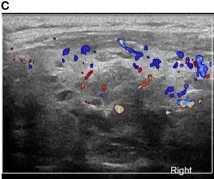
(C) Sagittal ultrasound depicts a multitude of abnormal areas in the right lobe of the thyroid gland, showcased with notable inconsistencies in parenchymal echogenicity and an elevated blood flow signal.
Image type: radiology (ultrasound)